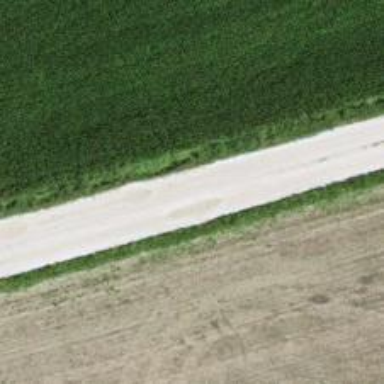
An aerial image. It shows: Track with fine gravel surface of grade2 quality.